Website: lowes
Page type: billing-address
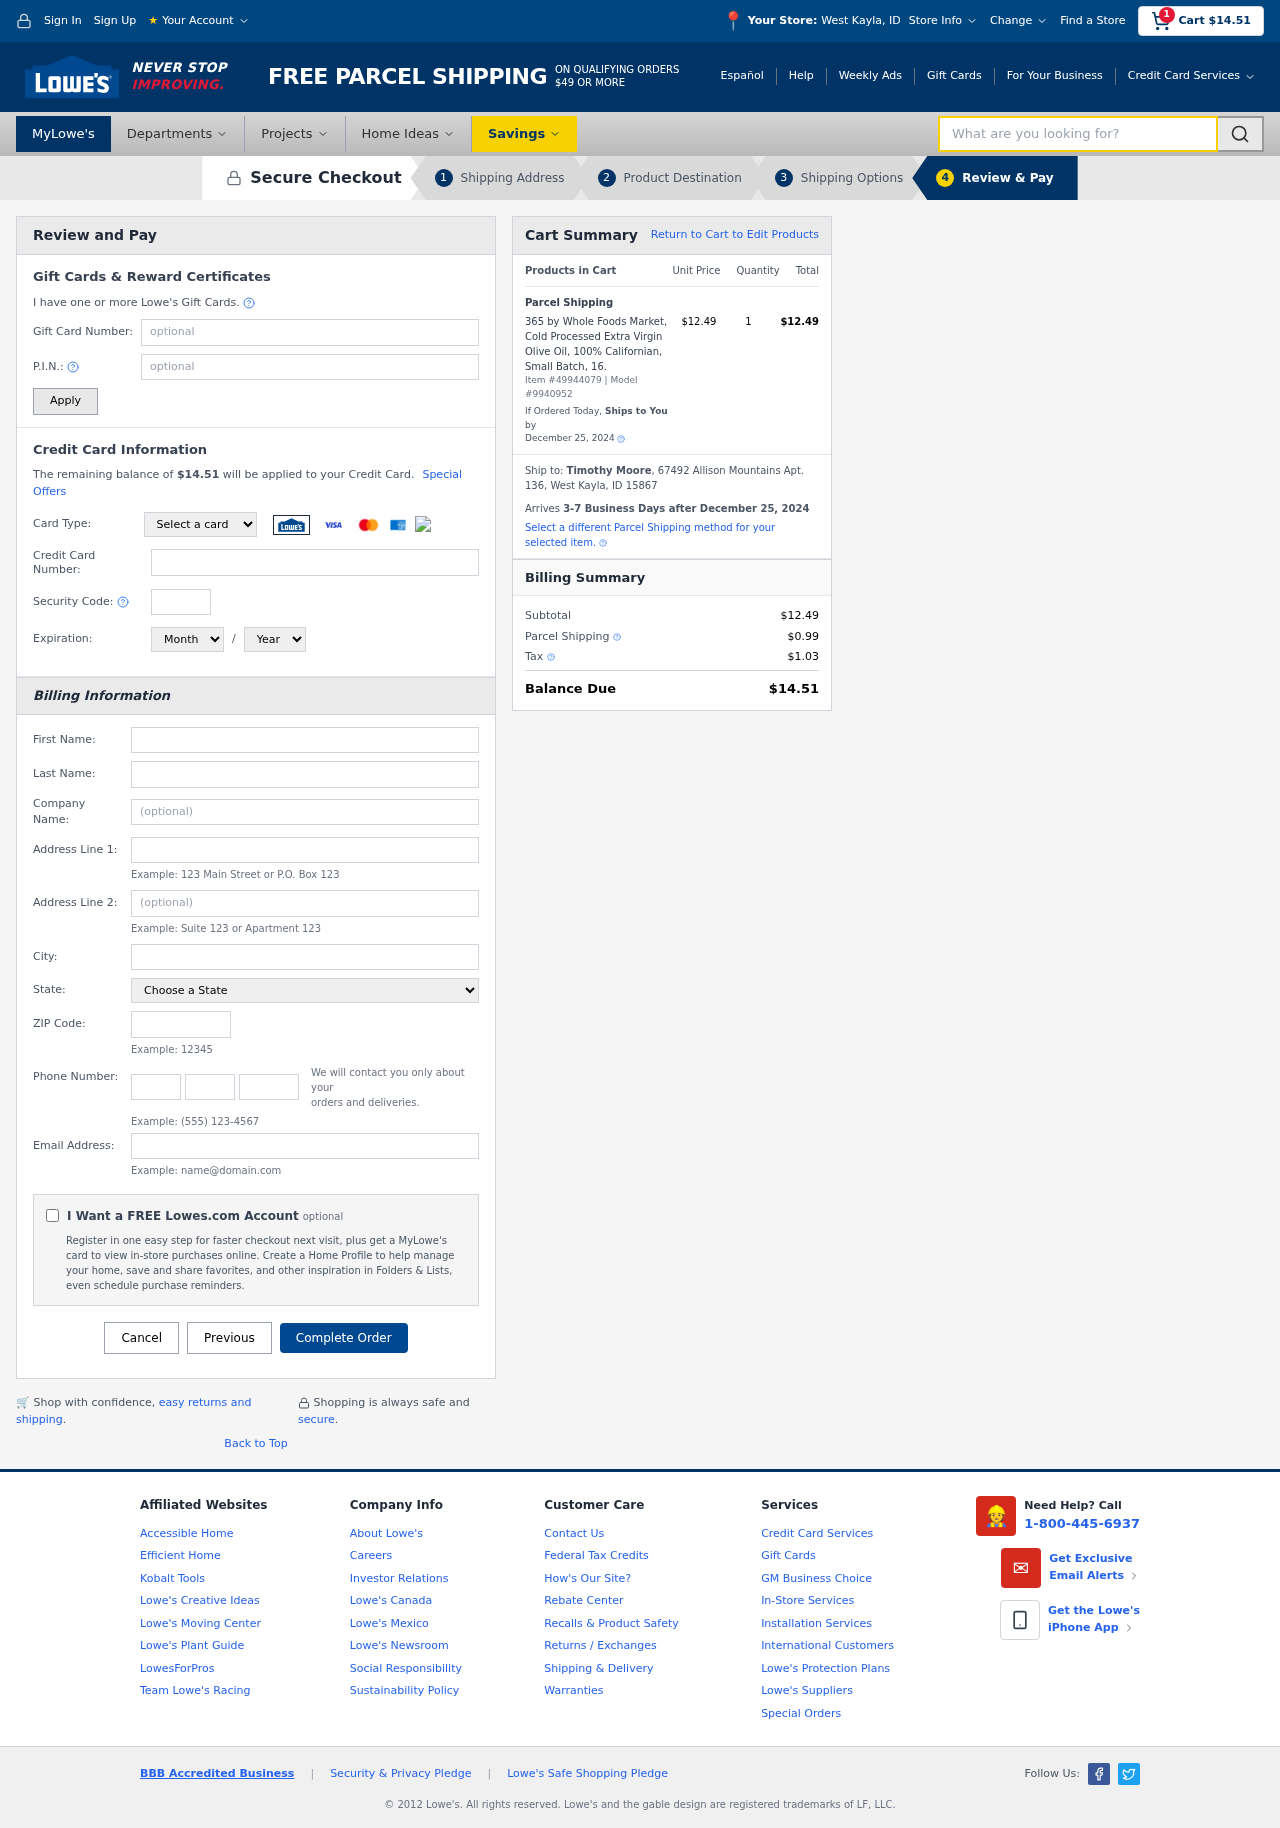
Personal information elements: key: PII_CARD_CVV
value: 795
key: PII_CARD_EXPIRY_MONTH
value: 02
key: PII_CARD_EXPIRY_YEAR
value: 30
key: PII_CARD_NUMBER
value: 4061 5250 1917 7983
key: PII_CARD_TYPE
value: Visa
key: PII_CITY
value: West Kayla
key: PII_CITY_STATE
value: West Kayla, ID
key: PII_EMAIL
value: timothymoore@yahoo.com
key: PII_FIRSTNAME
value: Timothy
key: PII_FULLNAME
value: Timothy Moore
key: PII_LASTNAME
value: Moore
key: PII_PHONE_AREA
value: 754
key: PII_PHONE_PREFIX
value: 205
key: PII_PHONE_SUFFIX
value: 3340
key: PII_POSTCODE
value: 15867
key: PII_STATE
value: Idaho
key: PII_STREET
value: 67492 Allison Mountains Apt. 136
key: PII_CITY_STATE_ZIP
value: West Kayla, ID 15867
Product elements: key: PRODUCT1_NAME
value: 365 by Whole Foods Market, Cold Processed Extra Virgin Olive Oil, 100% Californian, Small Batch, 16.
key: PRODUCT1_PRICE
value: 12.49
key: PRODUCT1_QUANTITY
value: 1
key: PRODUCT_ITEM_NUMBER
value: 49944079
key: PRODUCT_MODEL_NUMBER
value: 9940952
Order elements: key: ORDER_SUBTOTAL
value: $14.51
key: ORDER_TOTAL
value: $14.51
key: ORDER_SHIPPING_DATE
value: December 25, 2024
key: ORDER_SUBTOTAL
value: $12.49
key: ORDER_DELIVERY_DATE
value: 3-7 Business Days after December 25, 2024
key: ORDER_SHIPPING_DATE2
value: December 25, 2024
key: ORDER_SUBTOTAL2
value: $12.49
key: ORDER_SHIPPING_COST
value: $0.99
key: ORDER_TAX
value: $1.03
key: ORDER_TOTAL2
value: $14.51
Search elements: key: HEADER_SEARCH
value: What are you looking for?